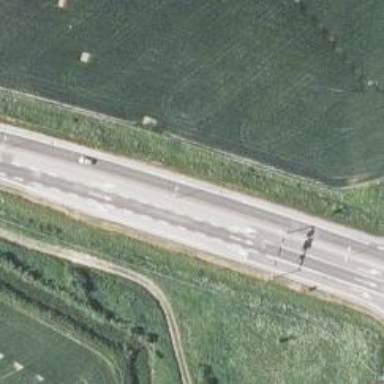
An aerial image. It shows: This is trunk highway with motorroad.